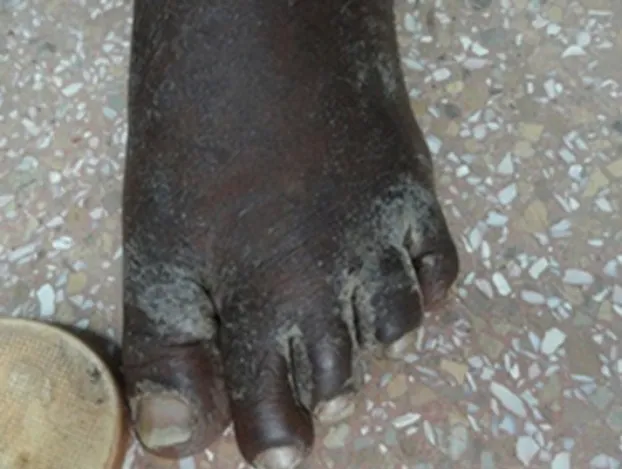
showing the crusted scabies in the web of the feet.
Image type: medical_photograph (other_medical_photograph)